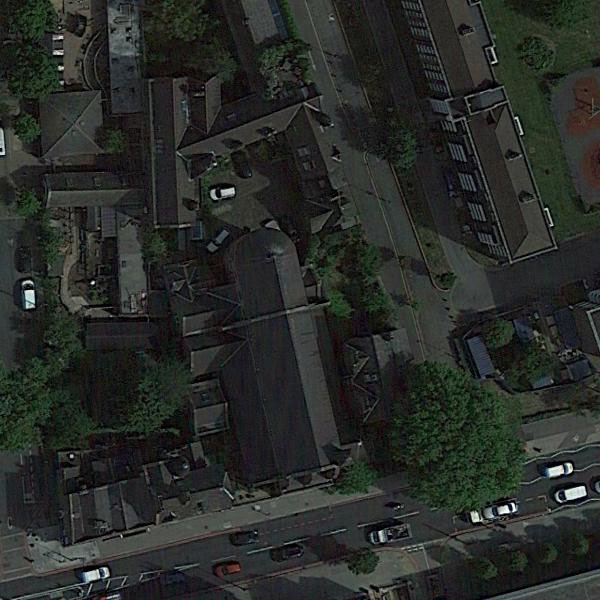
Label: Church